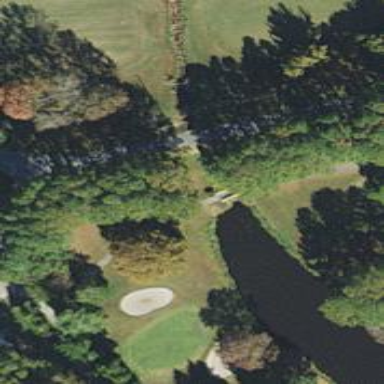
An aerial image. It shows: Path bridge over golf path.